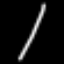
Label: line